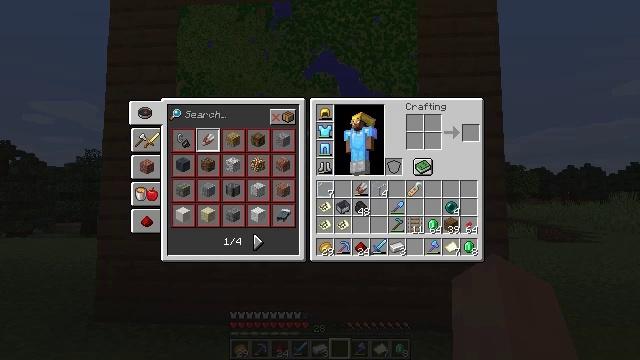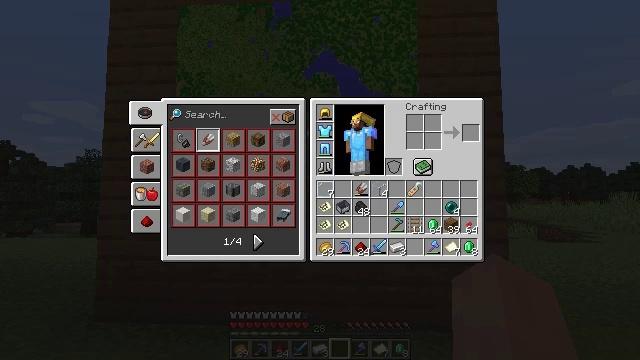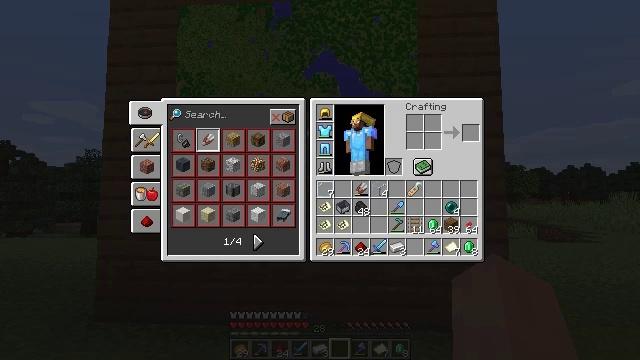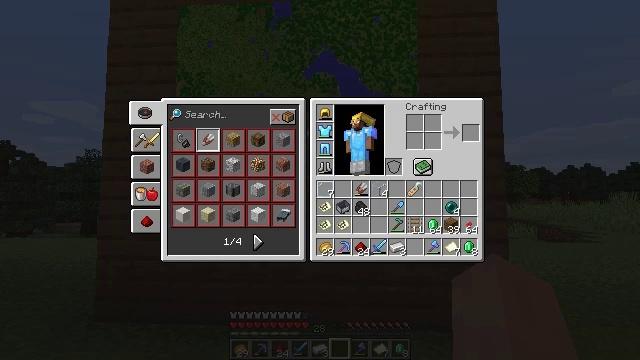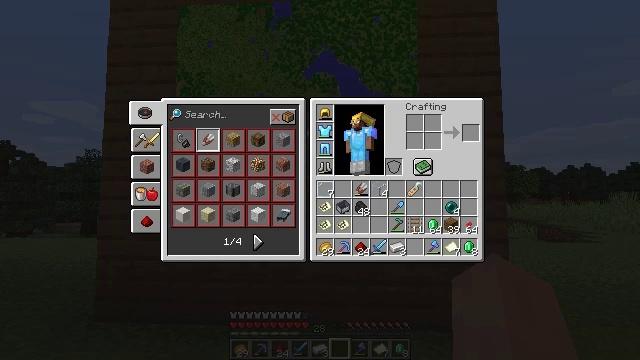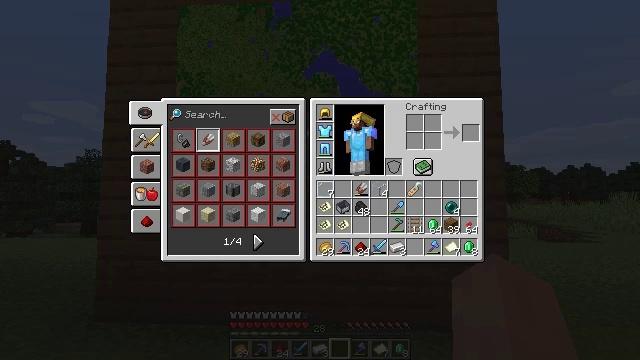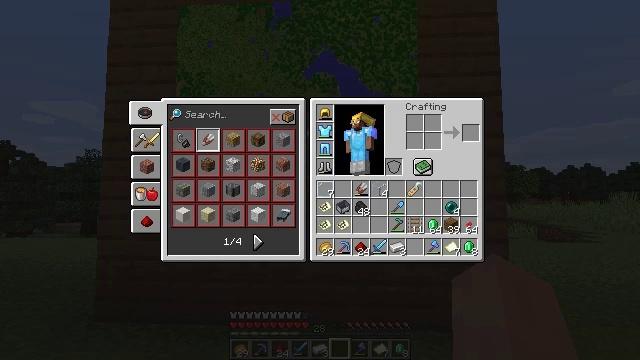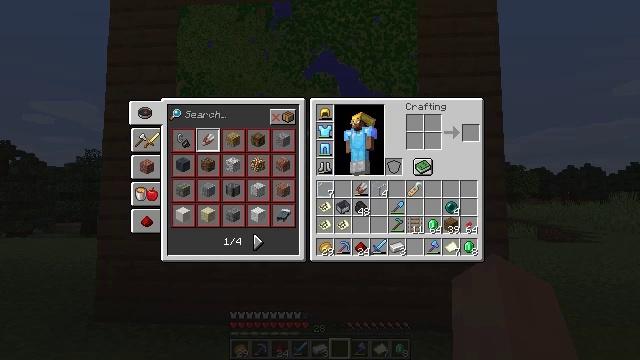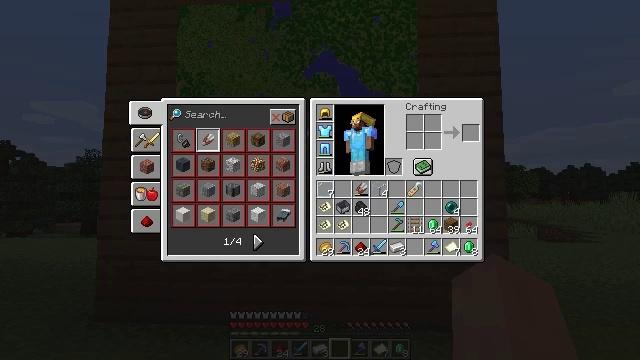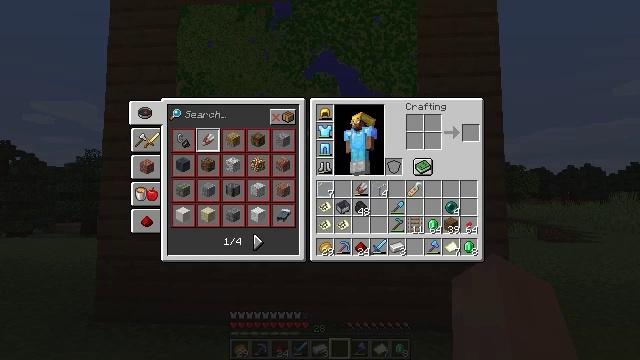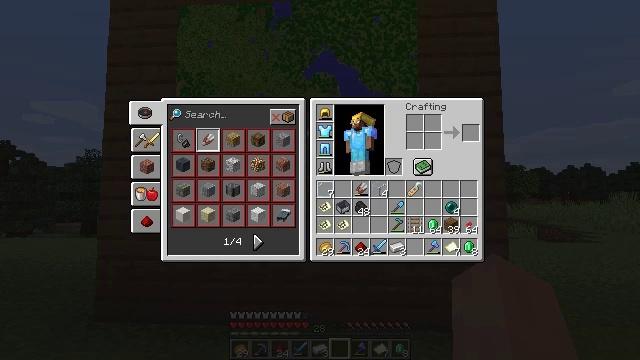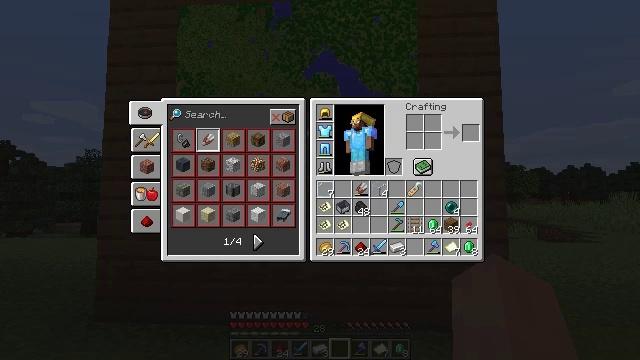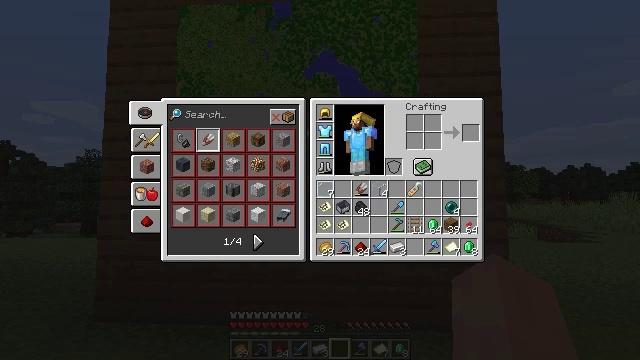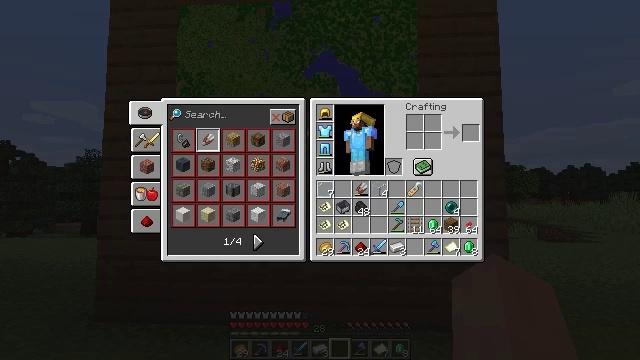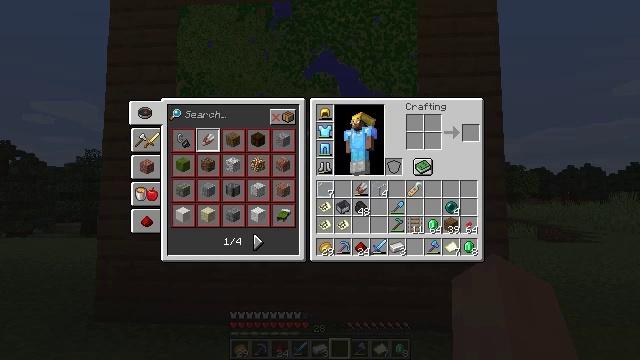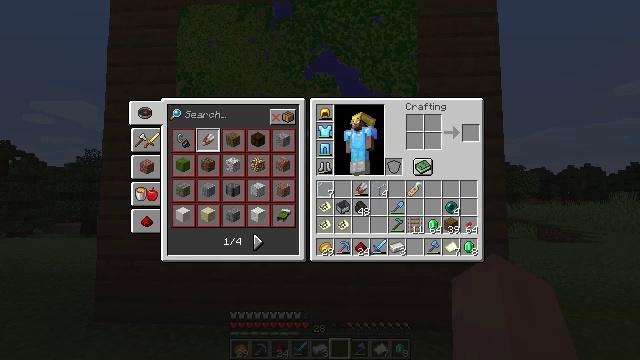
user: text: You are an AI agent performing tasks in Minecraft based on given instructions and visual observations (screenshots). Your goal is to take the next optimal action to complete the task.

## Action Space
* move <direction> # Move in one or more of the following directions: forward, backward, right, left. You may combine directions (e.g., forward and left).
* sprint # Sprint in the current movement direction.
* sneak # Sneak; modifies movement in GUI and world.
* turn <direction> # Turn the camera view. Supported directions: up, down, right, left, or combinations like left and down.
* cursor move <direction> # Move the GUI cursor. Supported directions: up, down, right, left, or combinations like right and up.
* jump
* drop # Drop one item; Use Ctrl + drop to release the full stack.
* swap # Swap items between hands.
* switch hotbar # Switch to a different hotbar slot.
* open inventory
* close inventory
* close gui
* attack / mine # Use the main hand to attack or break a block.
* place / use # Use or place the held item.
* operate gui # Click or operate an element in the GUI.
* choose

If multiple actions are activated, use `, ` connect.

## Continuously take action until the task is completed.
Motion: motion action
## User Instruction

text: Produce an item frame by crafting it with sticks and leather.
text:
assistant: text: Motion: no_op
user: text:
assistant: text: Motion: no_op
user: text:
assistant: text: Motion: no_op
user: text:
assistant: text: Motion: no_op
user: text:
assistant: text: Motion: no_op
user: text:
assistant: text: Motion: no_op
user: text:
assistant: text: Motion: no_op
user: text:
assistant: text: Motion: no_op
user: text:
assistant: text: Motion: no_op
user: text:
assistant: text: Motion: no_op
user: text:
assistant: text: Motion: no_op
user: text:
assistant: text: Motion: no_op
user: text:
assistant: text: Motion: no_op
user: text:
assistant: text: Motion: no_op
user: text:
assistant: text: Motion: no_op
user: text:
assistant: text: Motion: no_op
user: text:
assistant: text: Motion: no_op
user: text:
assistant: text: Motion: no_op
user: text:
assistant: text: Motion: no_op
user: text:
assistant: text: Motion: no_op
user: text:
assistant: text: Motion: no_op
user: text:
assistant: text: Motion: no_op
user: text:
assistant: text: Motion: no_op
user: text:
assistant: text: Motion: no_op
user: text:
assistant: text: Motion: no_op
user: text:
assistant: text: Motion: no_op
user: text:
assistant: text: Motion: no_op
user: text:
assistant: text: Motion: no_op
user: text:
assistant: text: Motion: no_op
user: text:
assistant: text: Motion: no_op